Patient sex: F
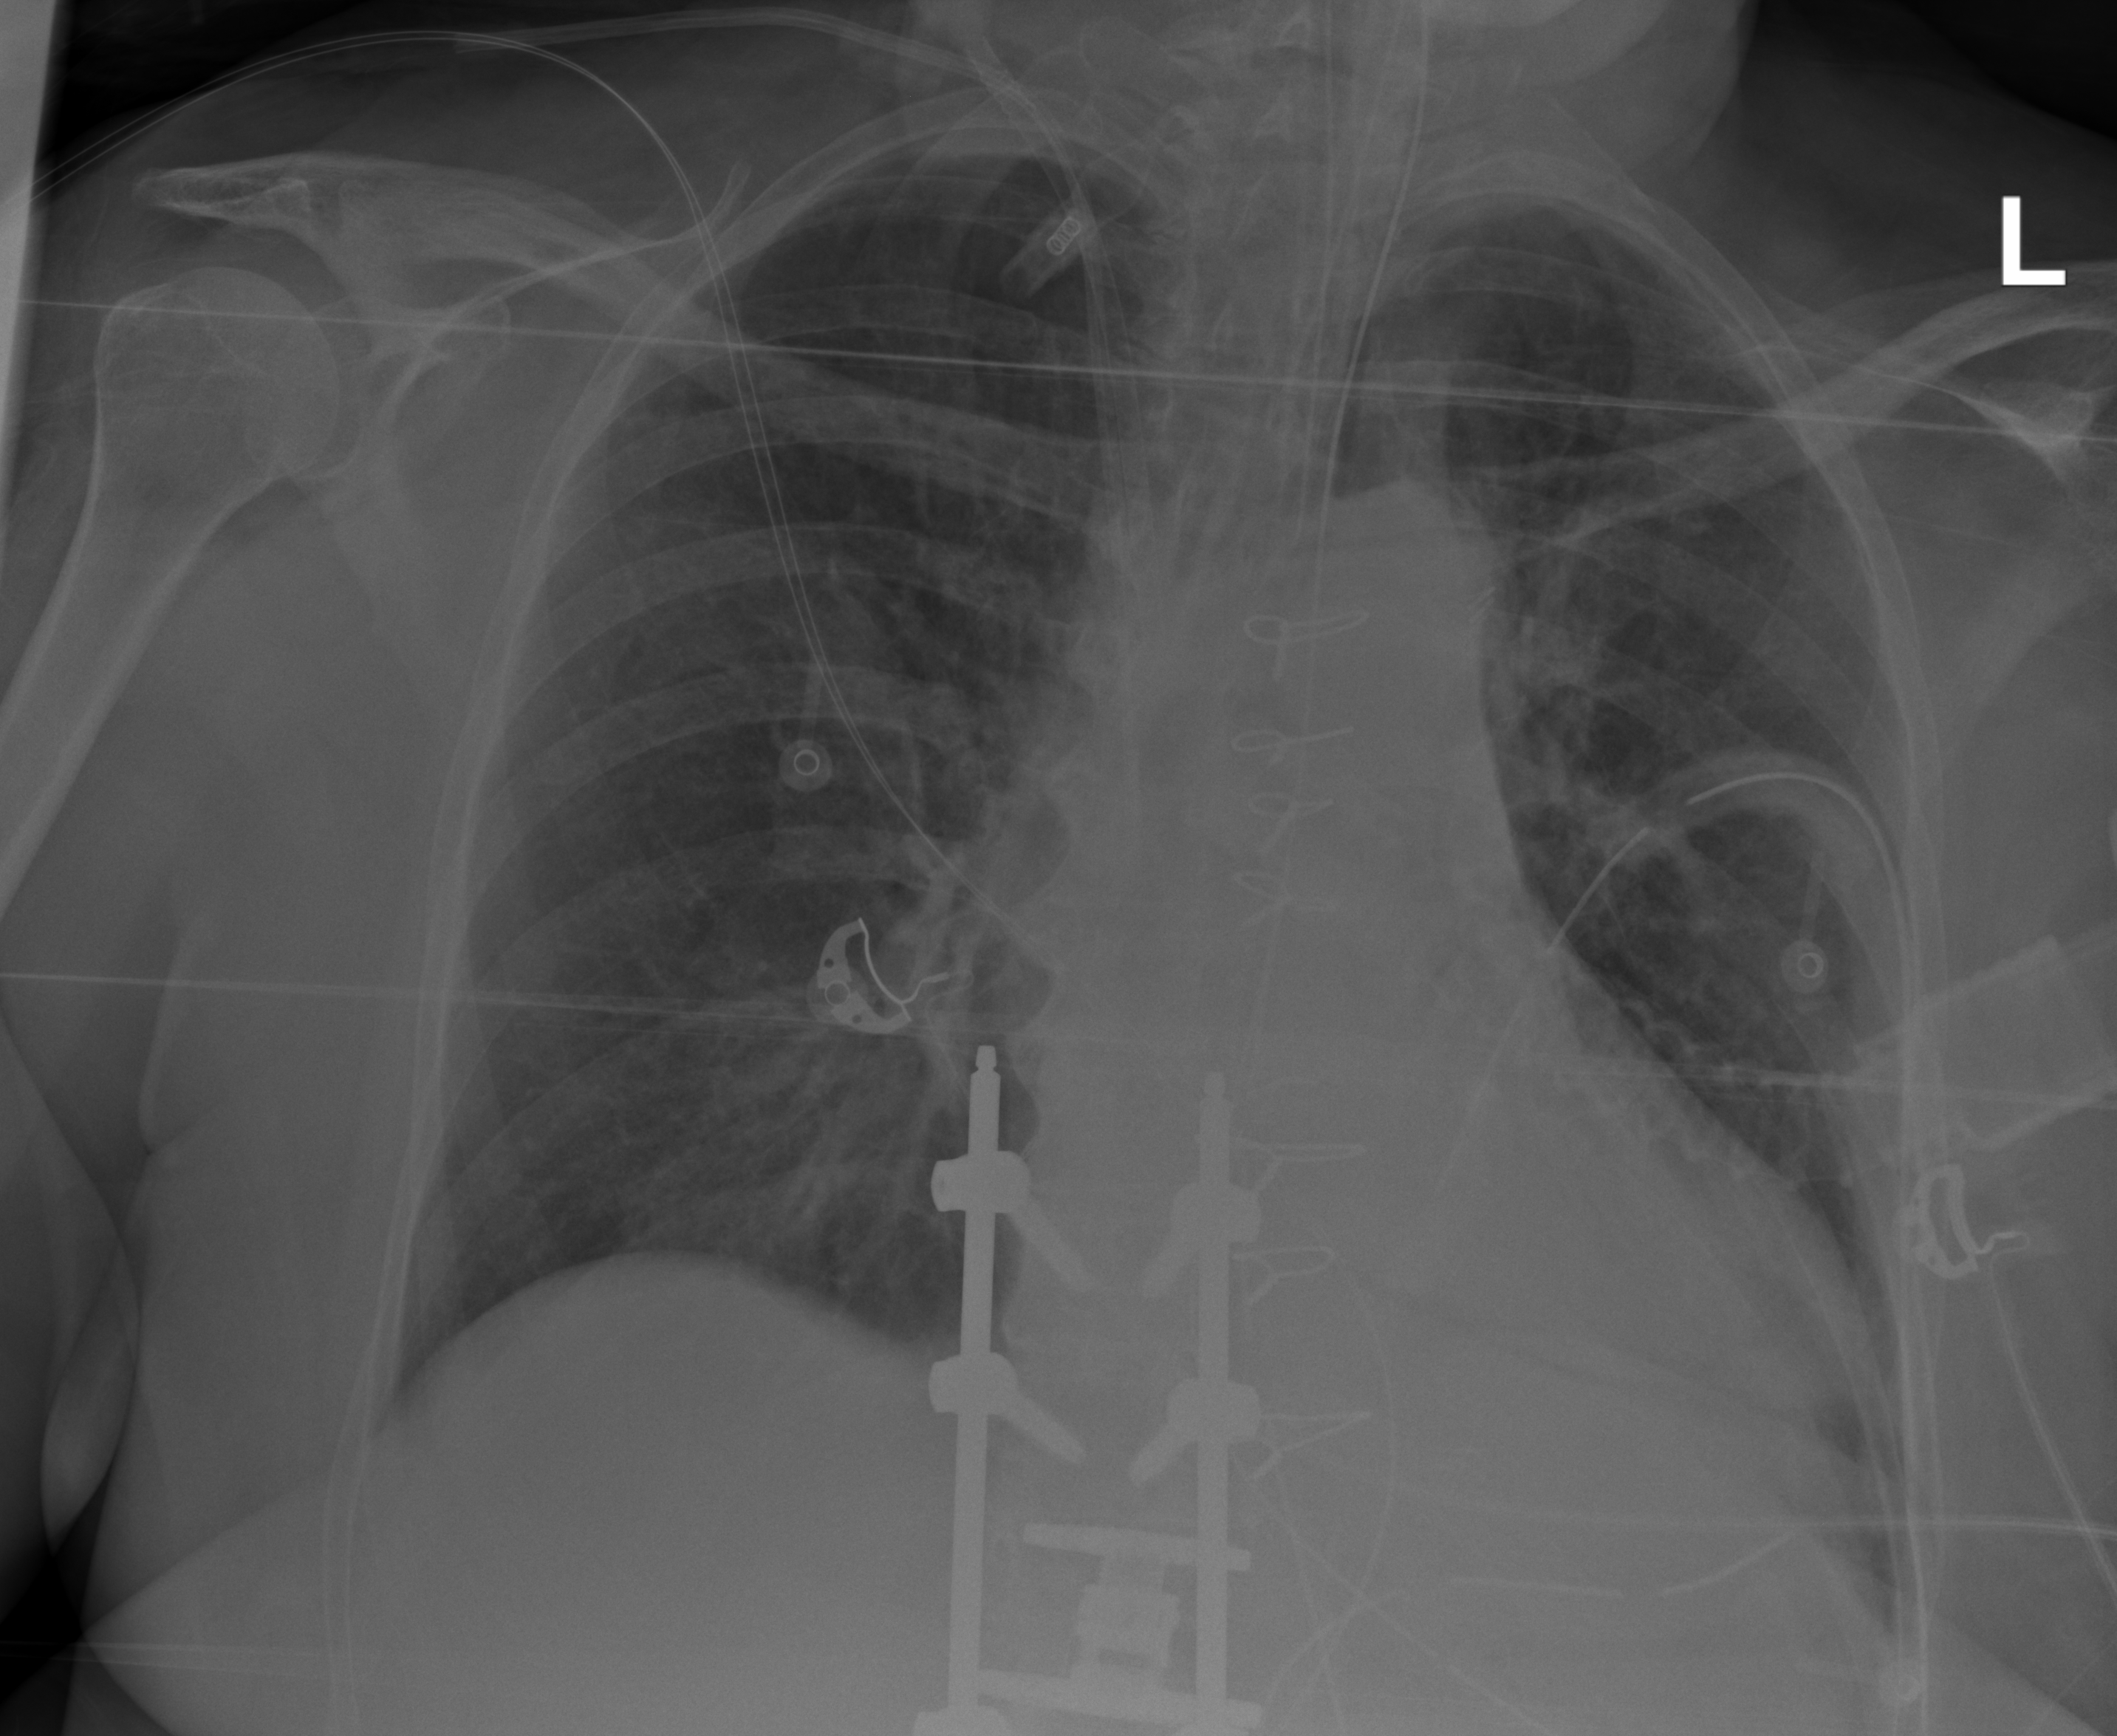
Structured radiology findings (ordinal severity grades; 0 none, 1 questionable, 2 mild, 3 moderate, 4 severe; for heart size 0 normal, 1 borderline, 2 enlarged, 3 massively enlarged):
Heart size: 2
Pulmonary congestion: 0
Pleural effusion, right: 0
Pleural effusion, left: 0
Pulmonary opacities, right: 0
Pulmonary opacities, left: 0
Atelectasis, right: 0
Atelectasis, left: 0